Aerial crown-view tile of a tropical tree (Barro Colorado Island, Panama), acquired 20241014:
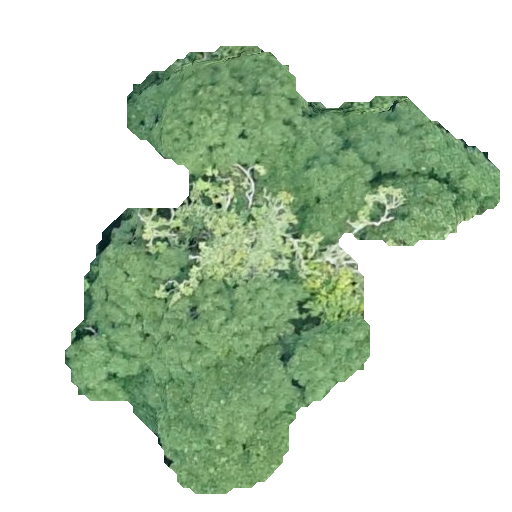
Species: Handroanthus guayacan
GBIF accepted scientific name: Handroanthus guayacan
Crown area: 164.088 m²